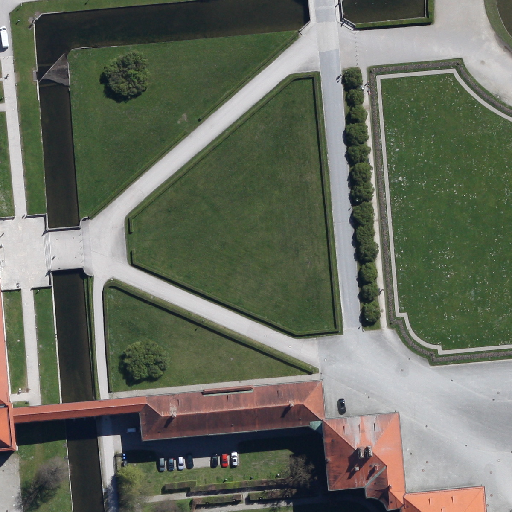
Referring expression: sidewalk